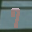
Label: 7